Field crop: maize
Growth stage: 2
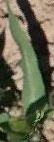
Species: maize